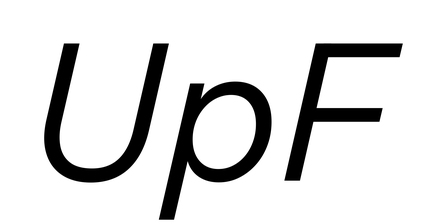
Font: InstrumentSans-Italic_Italic